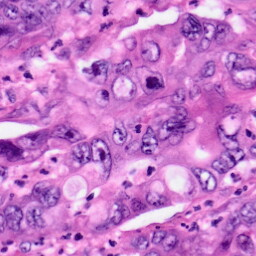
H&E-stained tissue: Pancreatic